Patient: sex M, age 94
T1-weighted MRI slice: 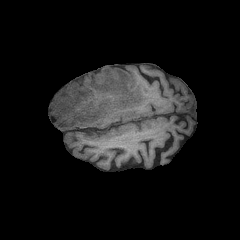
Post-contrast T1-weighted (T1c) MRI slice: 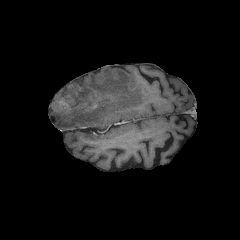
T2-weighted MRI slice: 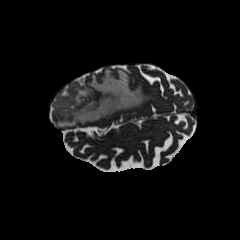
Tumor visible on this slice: yes
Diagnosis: Glioblastoma, IDH-wildtype
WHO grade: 4